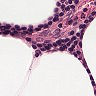
Metastatic tissue present: no